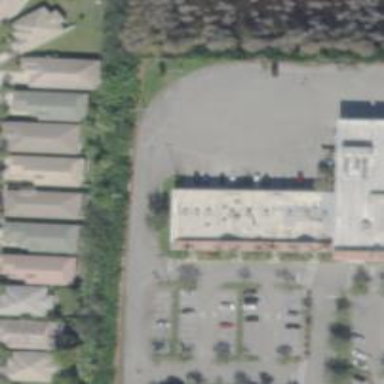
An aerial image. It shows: Healthcare clinic.